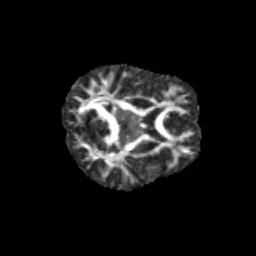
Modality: FA
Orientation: axial
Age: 11
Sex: male
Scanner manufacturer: siemens
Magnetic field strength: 3 T
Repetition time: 3.8 s
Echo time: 0.07 s